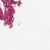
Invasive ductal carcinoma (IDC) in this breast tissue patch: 0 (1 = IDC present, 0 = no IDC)